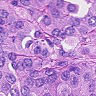
Metastatic tissue present: yes